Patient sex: F
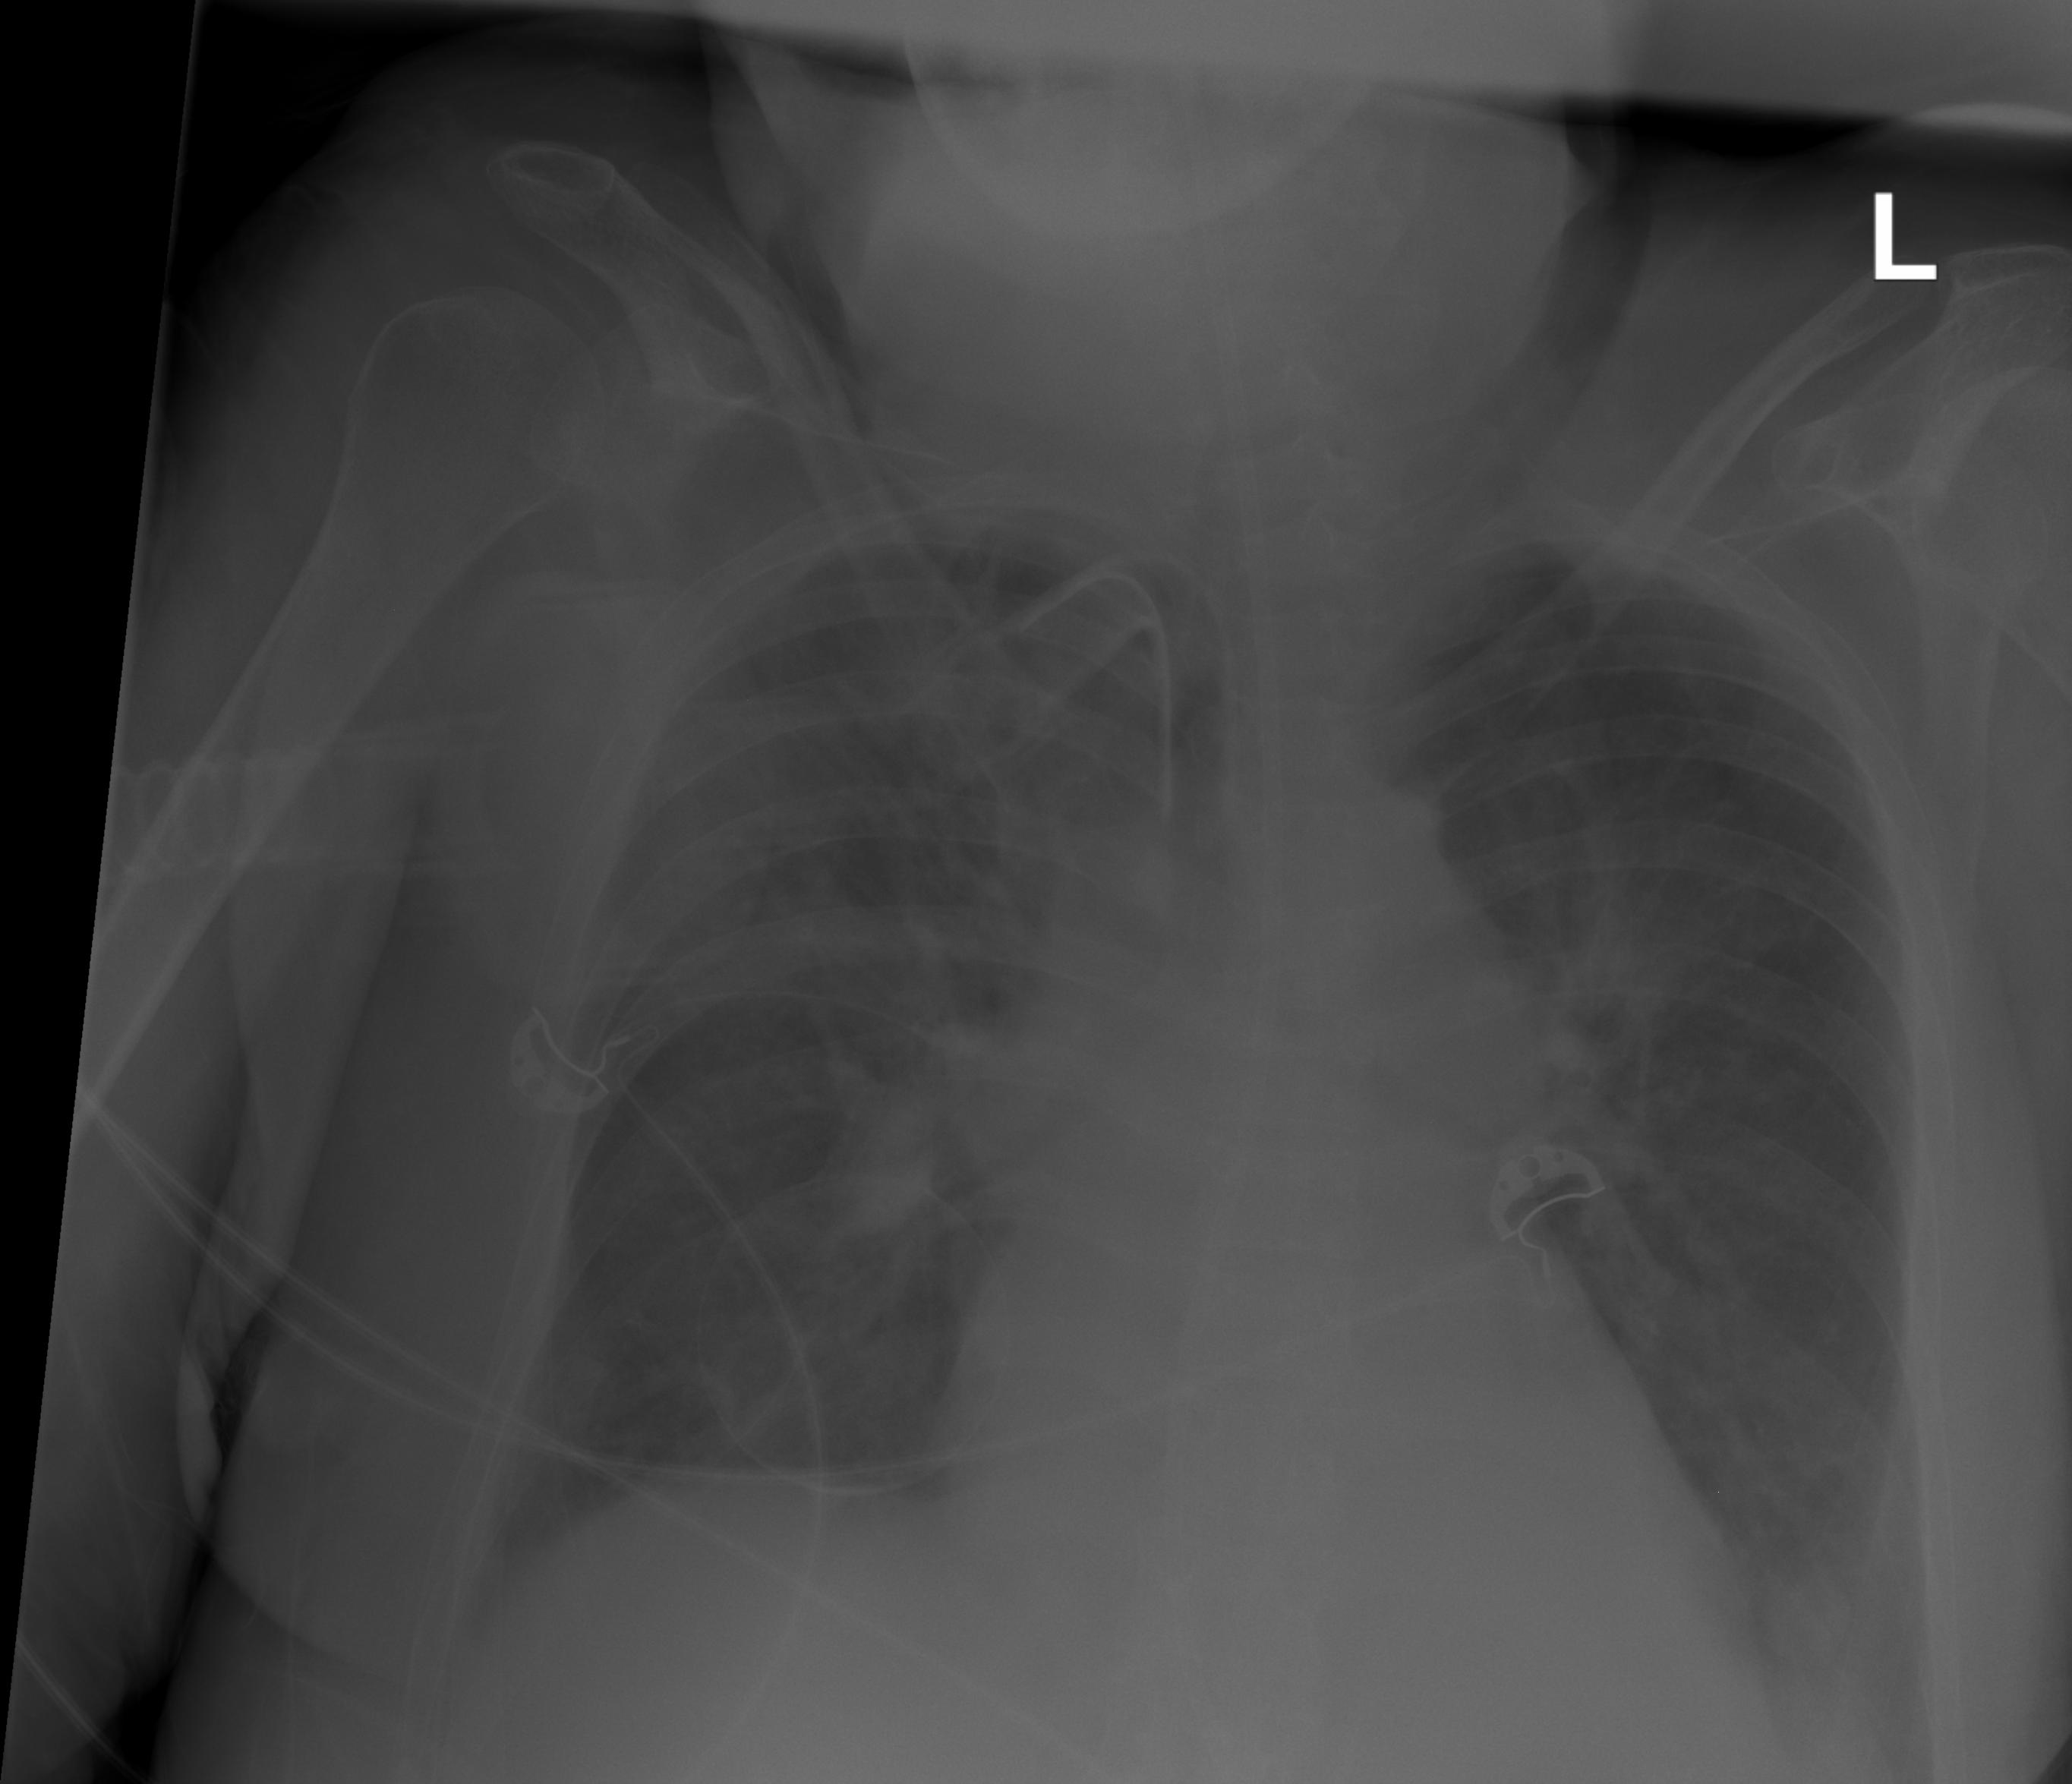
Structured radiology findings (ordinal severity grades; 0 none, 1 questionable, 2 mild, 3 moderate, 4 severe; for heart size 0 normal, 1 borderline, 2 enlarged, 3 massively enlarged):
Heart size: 2
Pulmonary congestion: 2
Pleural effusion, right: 2
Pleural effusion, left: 2
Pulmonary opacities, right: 3
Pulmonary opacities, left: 2
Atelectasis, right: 2
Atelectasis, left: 2